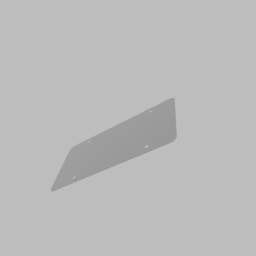
Label: mechanical